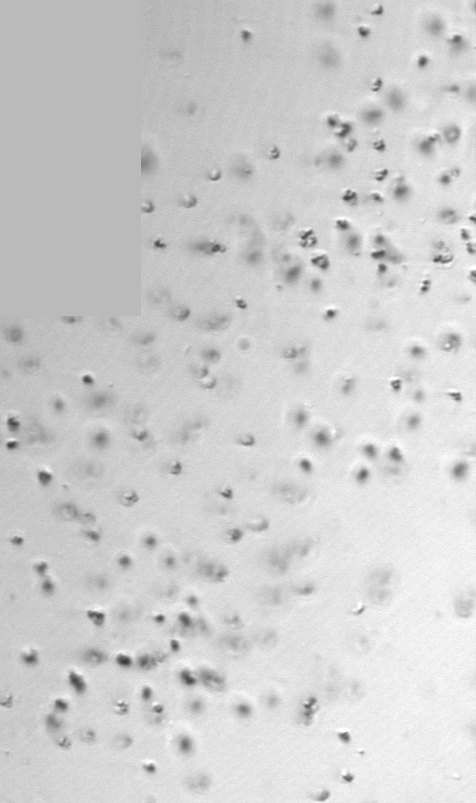
Label: Phaeocystis